Aerial crown-view tile of a tropical tree (Barro Colorado Island, Panama), acquired 20250317:
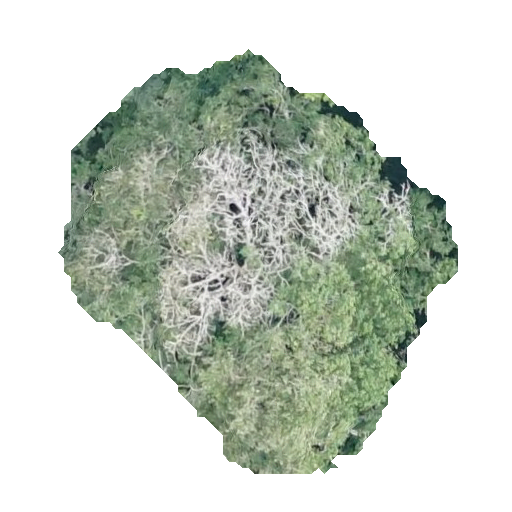
Species: Handroanthus guayacan
GBIF accepted scientific name: Handroanthus guayacan
Crown area: 163.32 m²